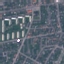
Label: Residential